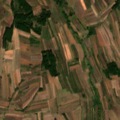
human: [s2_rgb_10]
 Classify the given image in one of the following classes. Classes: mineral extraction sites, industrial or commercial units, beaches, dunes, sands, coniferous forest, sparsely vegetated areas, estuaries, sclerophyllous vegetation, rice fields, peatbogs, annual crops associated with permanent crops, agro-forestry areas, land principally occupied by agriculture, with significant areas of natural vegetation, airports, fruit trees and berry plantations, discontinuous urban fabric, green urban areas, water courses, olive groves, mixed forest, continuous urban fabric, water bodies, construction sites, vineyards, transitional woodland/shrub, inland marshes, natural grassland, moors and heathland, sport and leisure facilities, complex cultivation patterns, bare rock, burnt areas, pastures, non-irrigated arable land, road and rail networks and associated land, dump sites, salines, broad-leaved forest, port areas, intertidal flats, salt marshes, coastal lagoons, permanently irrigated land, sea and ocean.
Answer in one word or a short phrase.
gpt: non-irrigated arable land, complex cultivation patterns, land principally occupied by agriculture, with significant areas of natural vegetation